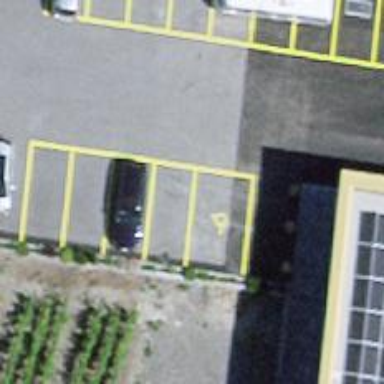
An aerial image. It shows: Parking area with asphalt surface.